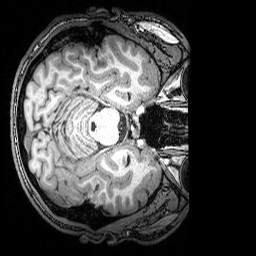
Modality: T1w
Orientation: axial
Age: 28
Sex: male
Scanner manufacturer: siemens
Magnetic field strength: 3 T
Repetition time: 2.53 s
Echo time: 0.00388 s